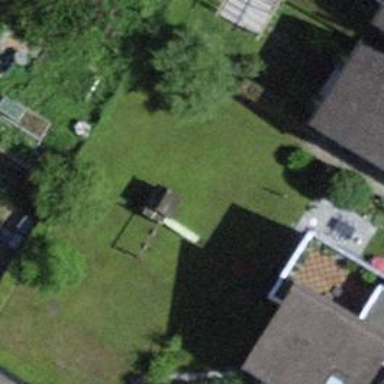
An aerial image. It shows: Playground area for leisure land.